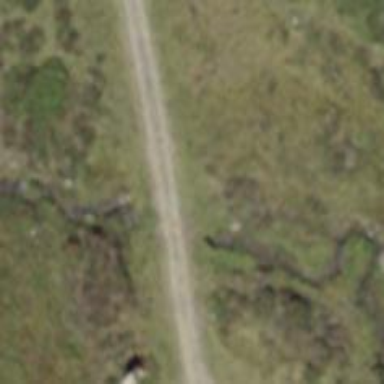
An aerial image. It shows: Culvert tunnel.